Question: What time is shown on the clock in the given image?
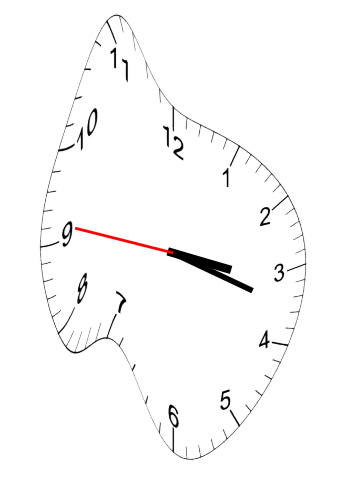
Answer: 03:17:46